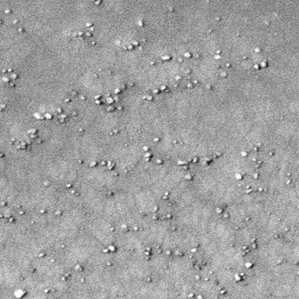
Label: frost